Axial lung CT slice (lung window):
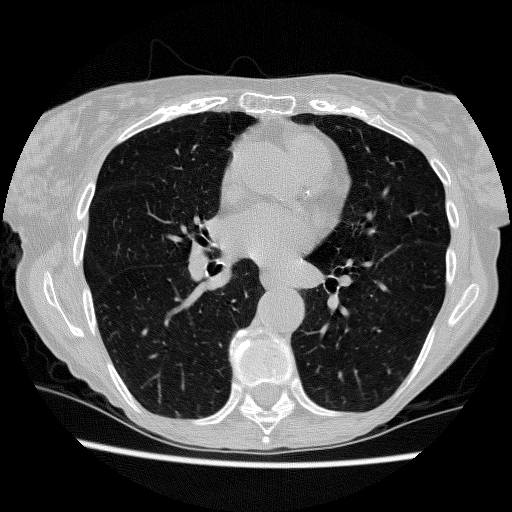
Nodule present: no